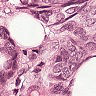
Metastatic tissue present: yes